Question: Trying to implement modular loading using requirejs into angularjs. Having a hard time to understand requirejs and its config options. Here's what i have so far. My questions are below
index.html
'''
<!DOCTYPE HTML>
<html>
<head>
<link href="app/vendor/bootstrap/bootstrap.min.css" rel="stylesheet">
<link href="app/css/style.css" rel="stylesheet">
<script data-main="app/main.js" src="app/vendor/require/require-2.1.11.min.js"></script>
</head>
<body>
<div id="wrapper">
<div ng-include="flexyLayout('header')"></div>
<div ng-view id="content"></div>
<div ng-include="flexyLayout('footer')"></div>
</div>
</body>
</html>
'''
main.js
'''
require.config({
paths: {
'angular': 'vendor/angular/angular.min',
'angular-route': 'vendor/angular/angular-route.min',
'angular-cookies': 'vendor/angular/angular-cookies.min'
},
shim: {
angular: {
exports: 'angular'
},
'angular-route' : {
exports : 'angular',
deps : ['angular']
},
'angular-cookies' : {
deps : ['angular']
}
}
});
require(
[
'angular',
'app',
'module/login/login',
'services/services'
],
function(angular, app) {
'use strict';
angular.bootstrap(document, ['myApp']);
});
'''
app.js
'''
define(['angular', 'angular-route'], function(angular) {
var app = angular.module("myApp", ['ngRoute']);
app.config(function ($routeProvider,$httpProvider) {
$routeProvider
.when('/', {
templateUrl: 'app/module/public/index.html',
header: 'app/partials/header.html',
footer: 'app/partials/footer.html'
})
.when('/login', {
templateUrl: 'app/module/login/login.html',
header: 'app/partials/header.html',
footer: 'app/partials/footer.html'
})
.when('/home', {
templateUrl: 'app/module/home/home.html',
header: 'app/partials/header.html',
footer: 'app/partials/footer.html'
})
.when('/register', {
templateUrl: 'app/module/register/register.html',
header: 'app/partials/header.html',
footer: 'app/partials/footer.html'
})
.when('/admin', {
templateUrl: 'app/module/admin/admin.html',
header: 'app/partials/header.html',
footer: 'app/partials/footer.html',
permission: 'admin'
})
.when('/unauthorized', {
templateUrl: 'app/partials/unauthorized.html',
header: 'app/partials/header.html',
footer: 'app/partials/footer.html'
})
.otherwise({redirectTo: '/'});
});
return app;
});
'''
login.js
'''
define(['app','services/services'], function (app) {
app.controller('LoginCtrl', function($scope,AuthenticatorService,CookieService,$window,$location) {
$scope.user = {};
$scope.login = function() {
AuthenticatorService.authenticate($scope.user).then(function(response){
if(response.authentication) {
CookieService.saveLoginData(response.user);
$window.location.href = $location.absUrl()+'home';
}else {
$scope.error = response.message;
$scope.user = {};
}
});
}
});
});
'''
Questions:
1. The angularjs cookies file isn't loading up due to which i am getting unknown provider error. When i inspect the element, i can see angularjs and angular-route js files loaded but not angularjs cookies file. Is the setting in shim option incorrect for angular-cookies?
2. How to load services and directives? My services.js file is inside the services folder. Am i loading it the correct way by calling it in require? Can i load services.js file in the paths option of the require.config?
3. I read through some of the posts here but did not clearly understand how to use requirejs to load modular file. Example, i have different modules like login , admin, register etc. How do i load the individual module js files using requirejs. Below is my root folder structure

I would appreciate if anyone could explain me with code. If you need any other detail plz let me know and sorry for such a long post. Couldn't explain it in brief
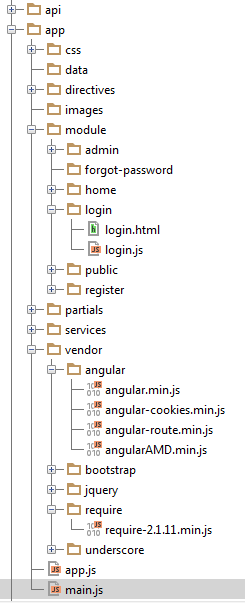
Answer: 1. angularjs cookies file isn't loading: You have to require it from someplace (or use the deps configuration option from require.config()). Providing a shim for it does not automatically require it.
2. Loading services.js as define([...,'services/services'],...) seems OK. Does it not load? Are you having any other problems? On the other hand, the paths configuration is a means to provide aliases (so to speak). Like shim, it does not auto-load stuff.
3. To load the individual modules, you will have to require them from someplace. With Angular, this may lead to awkward situations like: define(["module1","module2","module3",...,"module1024"], function() {
// do nothing but load all the modules
});
I am trying myself to combine AngularJS + RequireJS + the optimizer (see <URL>
Also as a sidenote: Maybe you should pause a bit and familiarize yourself with Require, with a small test project or something...